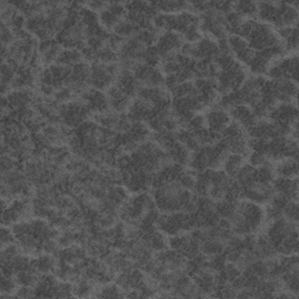
Label: frost